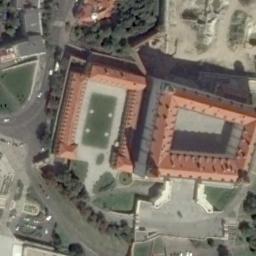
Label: palace